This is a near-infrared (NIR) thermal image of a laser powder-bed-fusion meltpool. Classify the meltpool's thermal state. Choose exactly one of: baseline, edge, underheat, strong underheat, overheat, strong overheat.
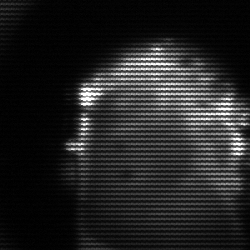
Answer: baseline